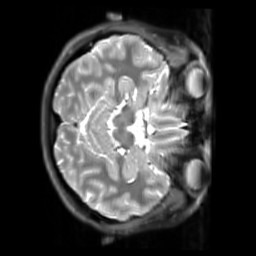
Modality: PDw
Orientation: axial
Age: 23
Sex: female
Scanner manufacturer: siemens
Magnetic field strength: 3 T
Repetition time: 11.88 s
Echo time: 0.014 s